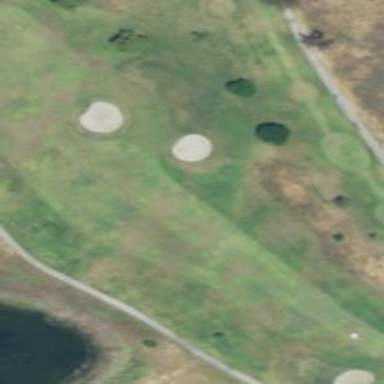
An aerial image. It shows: View of golf hole.